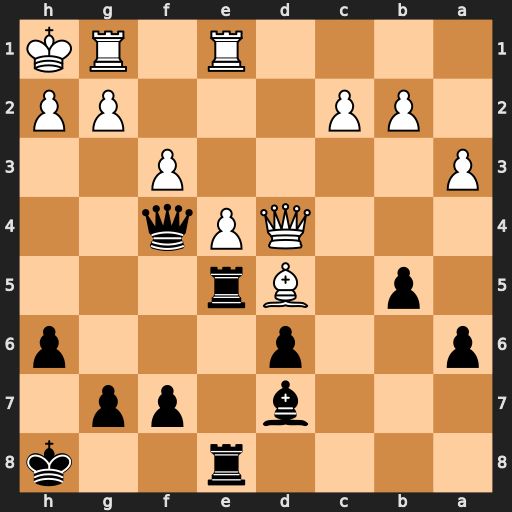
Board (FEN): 4r2k/3b1pp1/p2p3p/1p1Br3/3QPq2/P4P2/1PP3PP/4R1RK
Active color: b
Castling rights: -
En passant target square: -
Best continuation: Rh5 g3 Qxf3+